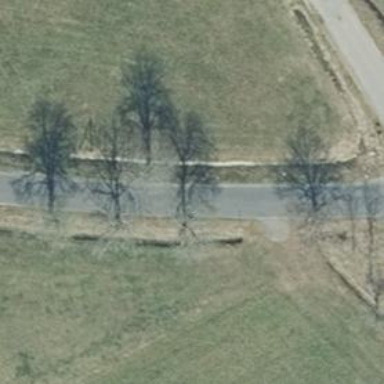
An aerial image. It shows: Avenue lined with broadleaved deciduous trees.